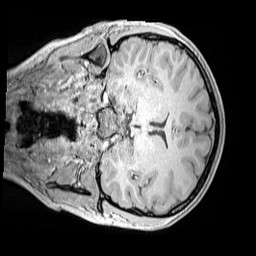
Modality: MP2RAGE
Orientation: coronal
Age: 11
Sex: female
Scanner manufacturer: siemens
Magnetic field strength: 3 T
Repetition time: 4 s
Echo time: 0.00299 s